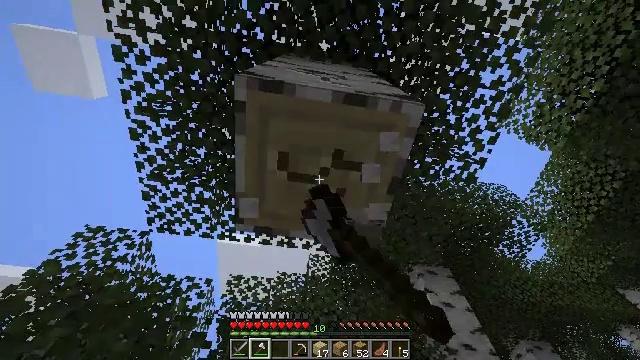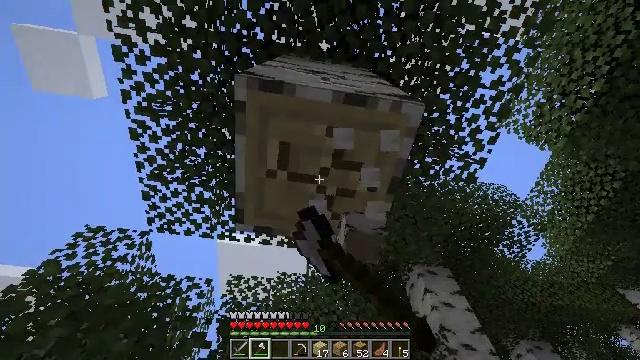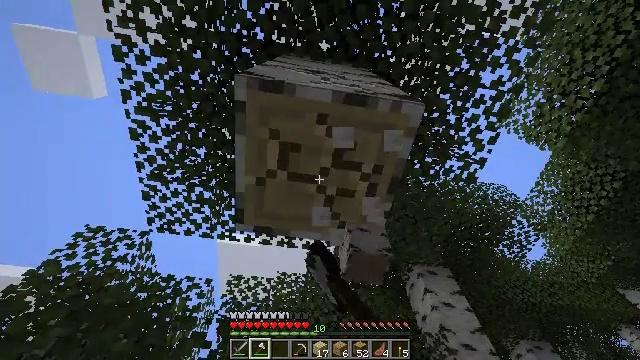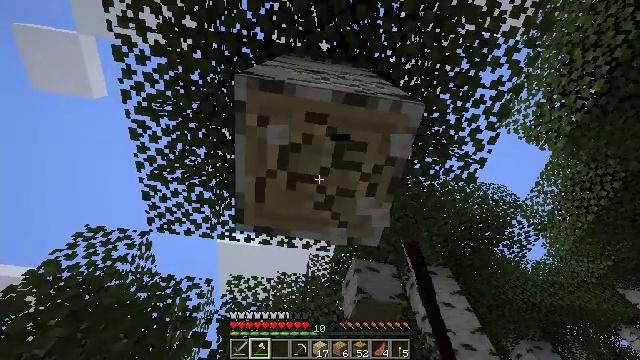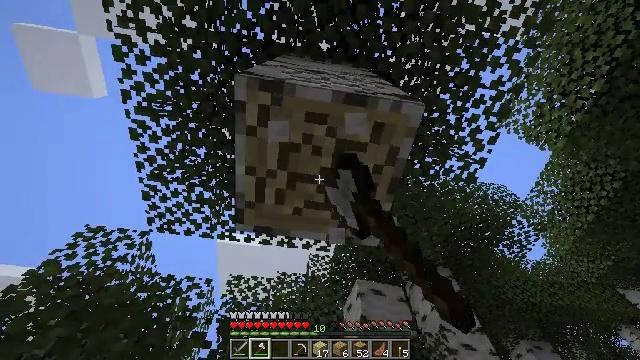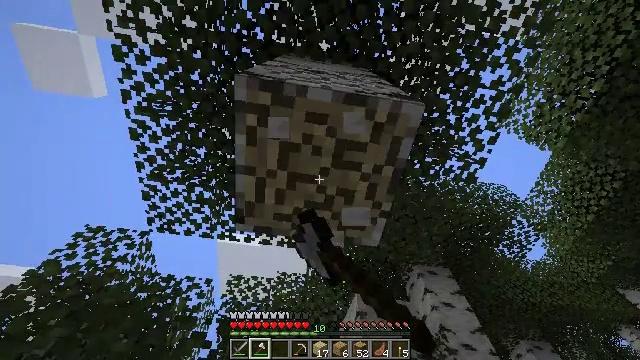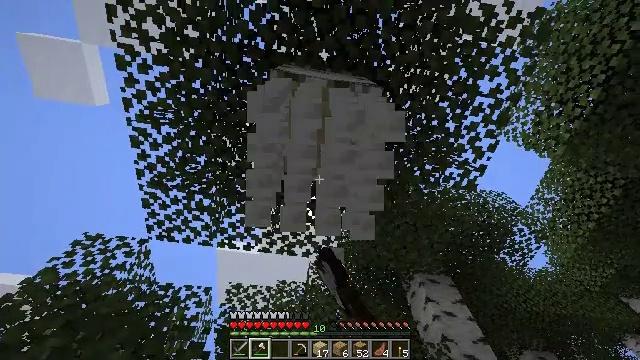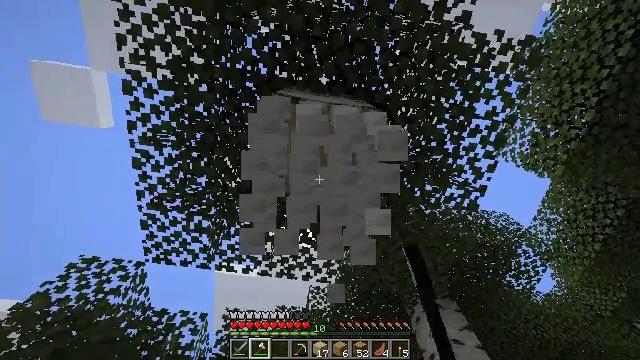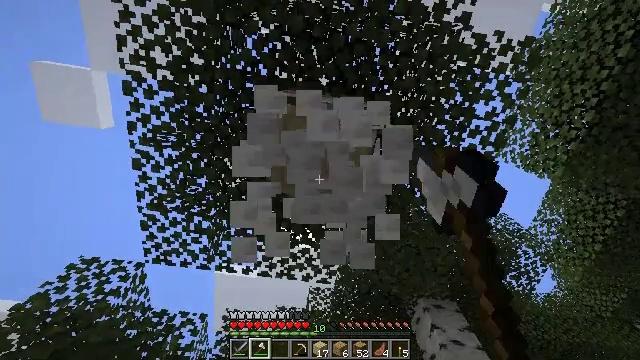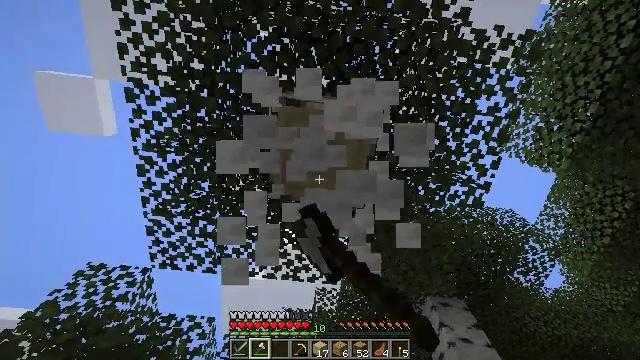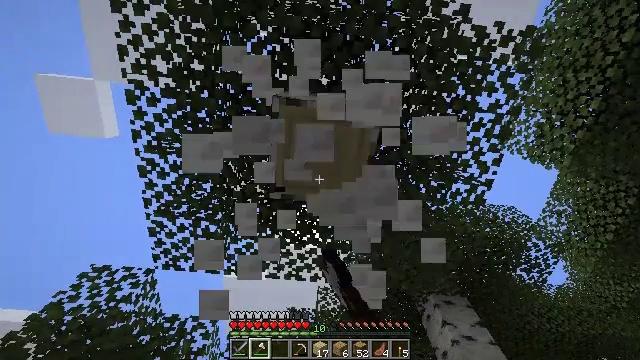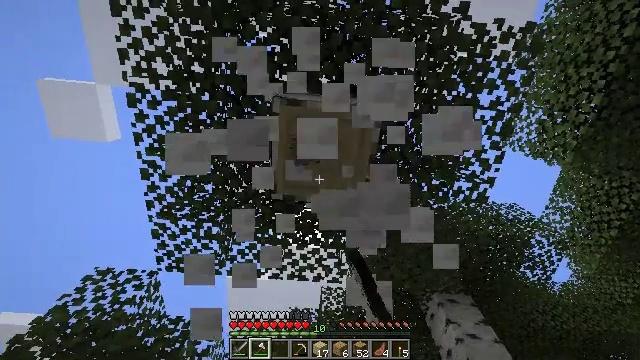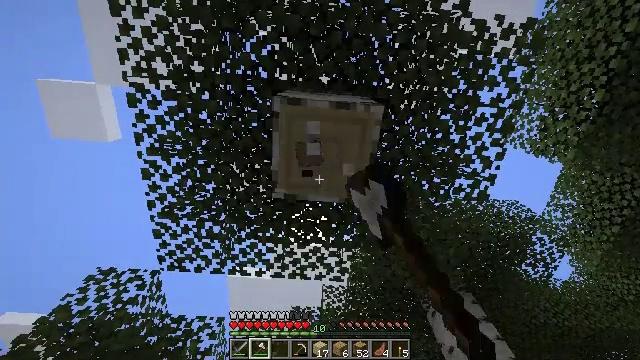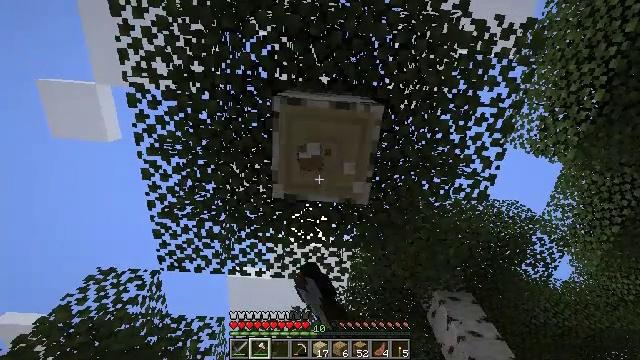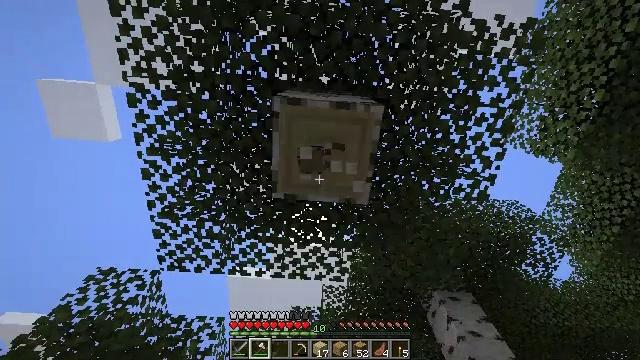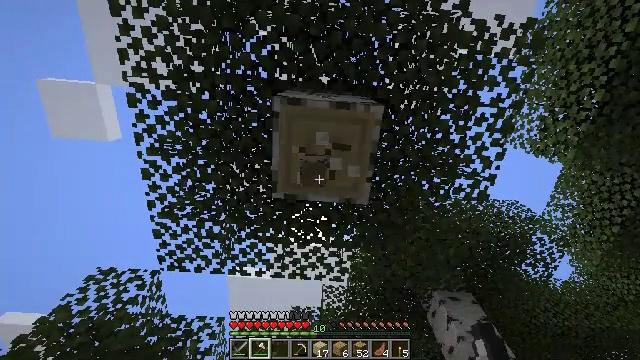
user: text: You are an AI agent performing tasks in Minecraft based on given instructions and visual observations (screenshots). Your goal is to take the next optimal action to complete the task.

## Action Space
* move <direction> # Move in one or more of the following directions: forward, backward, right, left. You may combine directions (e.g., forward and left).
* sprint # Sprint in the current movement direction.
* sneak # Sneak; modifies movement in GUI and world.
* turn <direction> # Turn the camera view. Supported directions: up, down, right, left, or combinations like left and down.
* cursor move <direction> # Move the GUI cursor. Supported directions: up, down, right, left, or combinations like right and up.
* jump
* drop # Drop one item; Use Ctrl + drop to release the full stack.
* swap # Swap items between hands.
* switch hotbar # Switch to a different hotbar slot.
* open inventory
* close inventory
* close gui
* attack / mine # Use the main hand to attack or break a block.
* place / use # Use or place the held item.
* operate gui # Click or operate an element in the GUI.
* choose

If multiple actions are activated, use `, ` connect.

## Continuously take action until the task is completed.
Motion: motion action
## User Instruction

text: Mine the birch log from the tree.
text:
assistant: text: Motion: attack / mine
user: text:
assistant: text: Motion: attack / mine
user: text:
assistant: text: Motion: attack / mine
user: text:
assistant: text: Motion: attack / mine
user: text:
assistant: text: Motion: attack / mine
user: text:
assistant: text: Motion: turn up, attack / mine
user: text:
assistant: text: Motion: turn up, attack / mine
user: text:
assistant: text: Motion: attack / mine
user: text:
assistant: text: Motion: turn left, attack / mine
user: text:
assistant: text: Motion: attack / mine
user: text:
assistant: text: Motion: attack / mine
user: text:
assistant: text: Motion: attack / mine
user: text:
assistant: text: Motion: attack / mine
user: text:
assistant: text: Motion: attack / mine
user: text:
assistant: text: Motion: attack / mine
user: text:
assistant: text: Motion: attack / mine
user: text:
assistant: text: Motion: attack / mine
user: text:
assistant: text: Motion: attack / mine
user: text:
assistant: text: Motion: attack / mine
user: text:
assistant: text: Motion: attack / mine
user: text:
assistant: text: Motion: attack / mine
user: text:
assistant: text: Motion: attack / mine
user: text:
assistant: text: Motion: attack / mine
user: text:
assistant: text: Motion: attack / mine
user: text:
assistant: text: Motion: attack / mine
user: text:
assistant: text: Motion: turn up, attack / mine
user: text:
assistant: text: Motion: turn up, attack / mine
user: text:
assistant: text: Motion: attack / mine
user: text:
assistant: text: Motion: attack / mine
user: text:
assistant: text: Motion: attack / mine